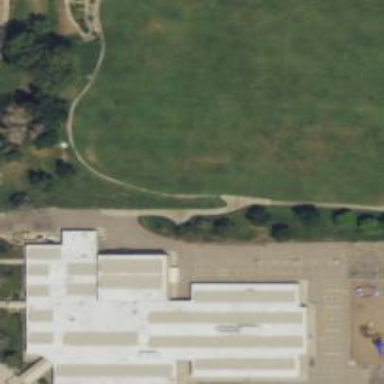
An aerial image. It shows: Path.